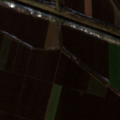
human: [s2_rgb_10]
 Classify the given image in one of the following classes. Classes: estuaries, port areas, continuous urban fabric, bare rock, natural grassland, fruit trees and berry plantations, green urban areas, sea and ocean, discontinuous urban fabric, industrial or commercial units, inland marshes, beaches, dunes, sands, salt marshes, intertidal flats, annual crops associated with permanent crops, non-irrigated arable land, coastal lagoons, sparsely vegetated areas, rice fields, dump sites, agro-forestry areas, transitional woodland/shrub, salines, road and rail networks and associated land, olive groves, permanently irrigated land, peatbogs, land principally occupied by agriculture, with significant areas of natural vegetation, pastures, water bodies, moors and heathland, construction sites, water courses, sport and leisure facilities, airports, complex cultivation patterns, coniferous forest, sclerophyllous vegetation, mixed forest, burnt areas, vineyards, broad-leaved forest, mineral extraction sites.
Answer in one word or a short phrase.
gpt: non-irrigated arable land, water courses